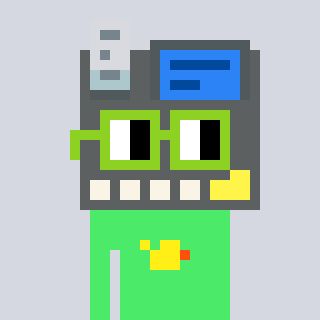
a pixel art character with square light green glasses, a cash register-shaped head and a teal-colored body on a cool background